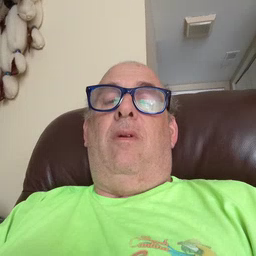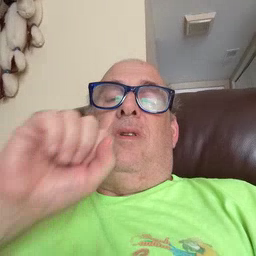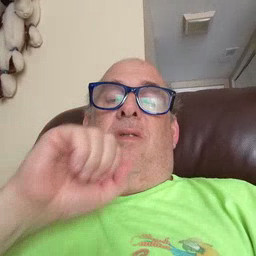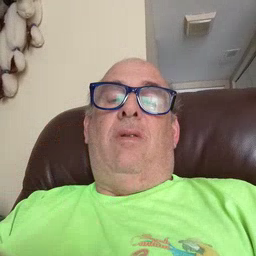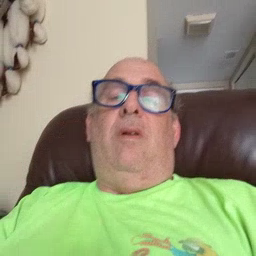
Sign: snack